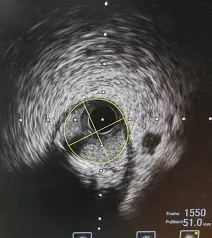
Intravascular ultrasound examination. In an elderly patient with Sheehan's syndrome. (E) The minimum lumen area at the distal stenosis of the left main trunk is 4.51 mm2.
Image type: radiology (ultrasound)